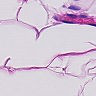
Metastatic tissue present: no